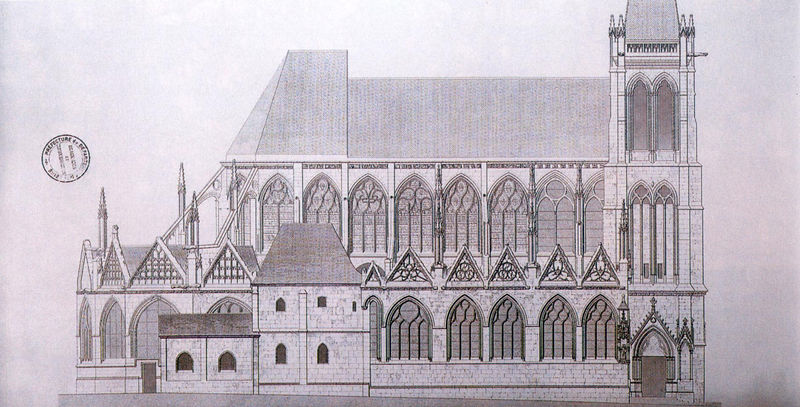
Titel: Saint-Séverin (Aufriß)
Standort: Paris
Institution: Saint-Séverin
Schlagwörter: weiß, kirchturm, braun, fenster, grau, schwarz, skizze, straße, tür, zeichnung, dach, gebäude, alt, wand, architektur, stein, steine, kirche, klassizismus, gotik, schön, rund, turm, skulptur, statue, schiff, papier, ansicht, bogen, fassade, studie, dächer, giebel, mauer, ziegel, backstein, pilaster, rundbogen, papst, dekor, seitenansicht, tor, eingang, kreuz, dom, mauerwerk, stich, seite, bleistift, stempel, entwurf, kathedrale, portal, kirchenschiff, gesims, mittelschiff, gotisch, obergaden, rosette, seitenschiff, spitzbogen, spitzbögen, jesus, mauern, christlich, mittelalter, apsis, romanik, chor, aussen, etagen, geschosse, plan, gothik, christen, abbildung, rosetten, sakralbau, masswerk, fesnter, basilika, zinne, west, aufriss, kriche, satteldach, längsschnitt, bogenfenster, gliederung, fialen, querschiff, strebewerk, westwerk, seiteneingang, westportal, vierpass, strebepfeiler, krabben, dreipaß, spitzbogenfenster, wimperg, wimperge, fiale, nebenbau, filialen, sakristei, strebebögen, christ, gaden, frühgotik, kirchendach, umgangschor, nordseite, fensterstreben, stützbogen, maaßwerk, entlastungsbögen, annexbau, fialken, kirchtür, süitzbogen, seitenportal, abbidlung